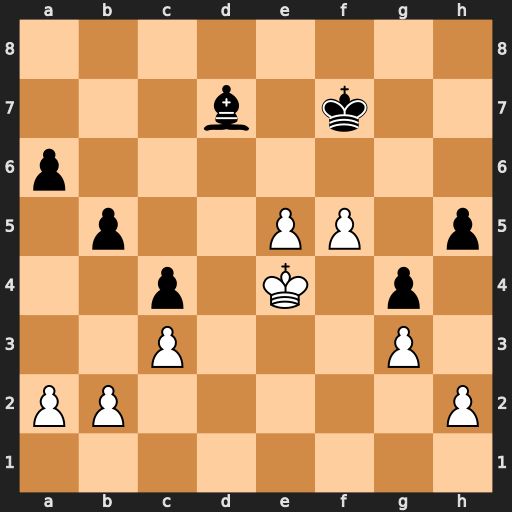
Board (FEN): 8/3b1k2/p7/1p2PP1p/2p1K1p1/2P3P1/PP5P/8
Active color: w
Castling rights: -
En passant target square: -
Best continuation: e6+ Bxe6 fxe6+